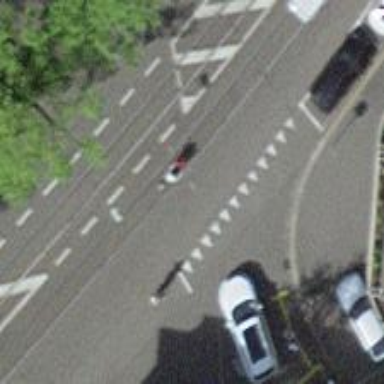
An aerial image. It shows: Tram level crossing on railway.